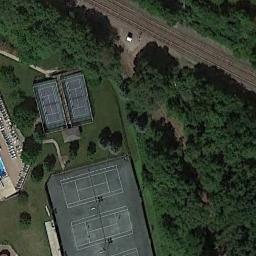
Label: tennis_court